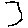
Label: hexagon